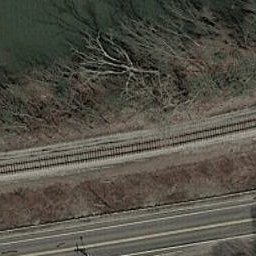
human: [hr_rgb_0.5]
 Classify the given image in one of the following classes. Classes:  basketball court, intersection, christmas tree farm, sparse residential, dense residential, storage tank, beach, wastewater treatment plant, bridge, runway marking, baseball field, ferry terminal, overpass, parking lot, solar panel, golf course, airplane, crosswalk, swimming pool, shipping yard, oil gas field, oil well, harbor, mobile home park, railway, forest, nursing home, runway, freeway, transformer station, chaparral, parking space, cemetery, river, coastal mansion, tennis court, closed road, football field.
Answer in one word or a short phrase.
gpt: railway